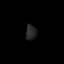
Tissue: lung
Cell type: Others
Senescence score: 0.2276
Nuclear area (px): 156
Mean DAPI intensity: 39.006